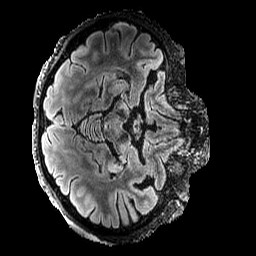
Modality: FLAIR
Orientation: axial
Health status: ill
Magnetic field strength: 3 T